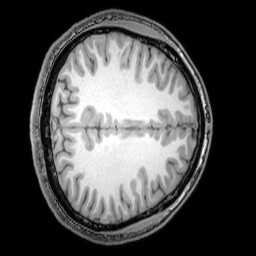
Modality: T1w
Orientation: axial
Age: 23
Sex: male
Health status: healthy
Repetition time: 0.081 s
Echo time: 0.037 s